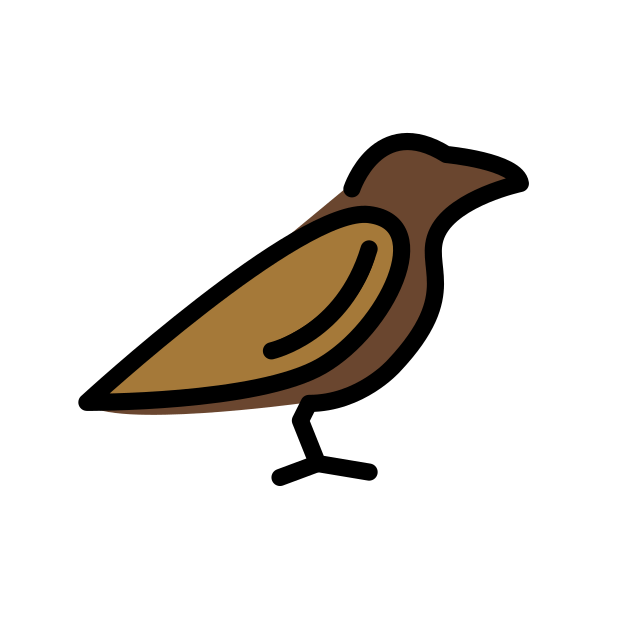
bird